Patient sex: M
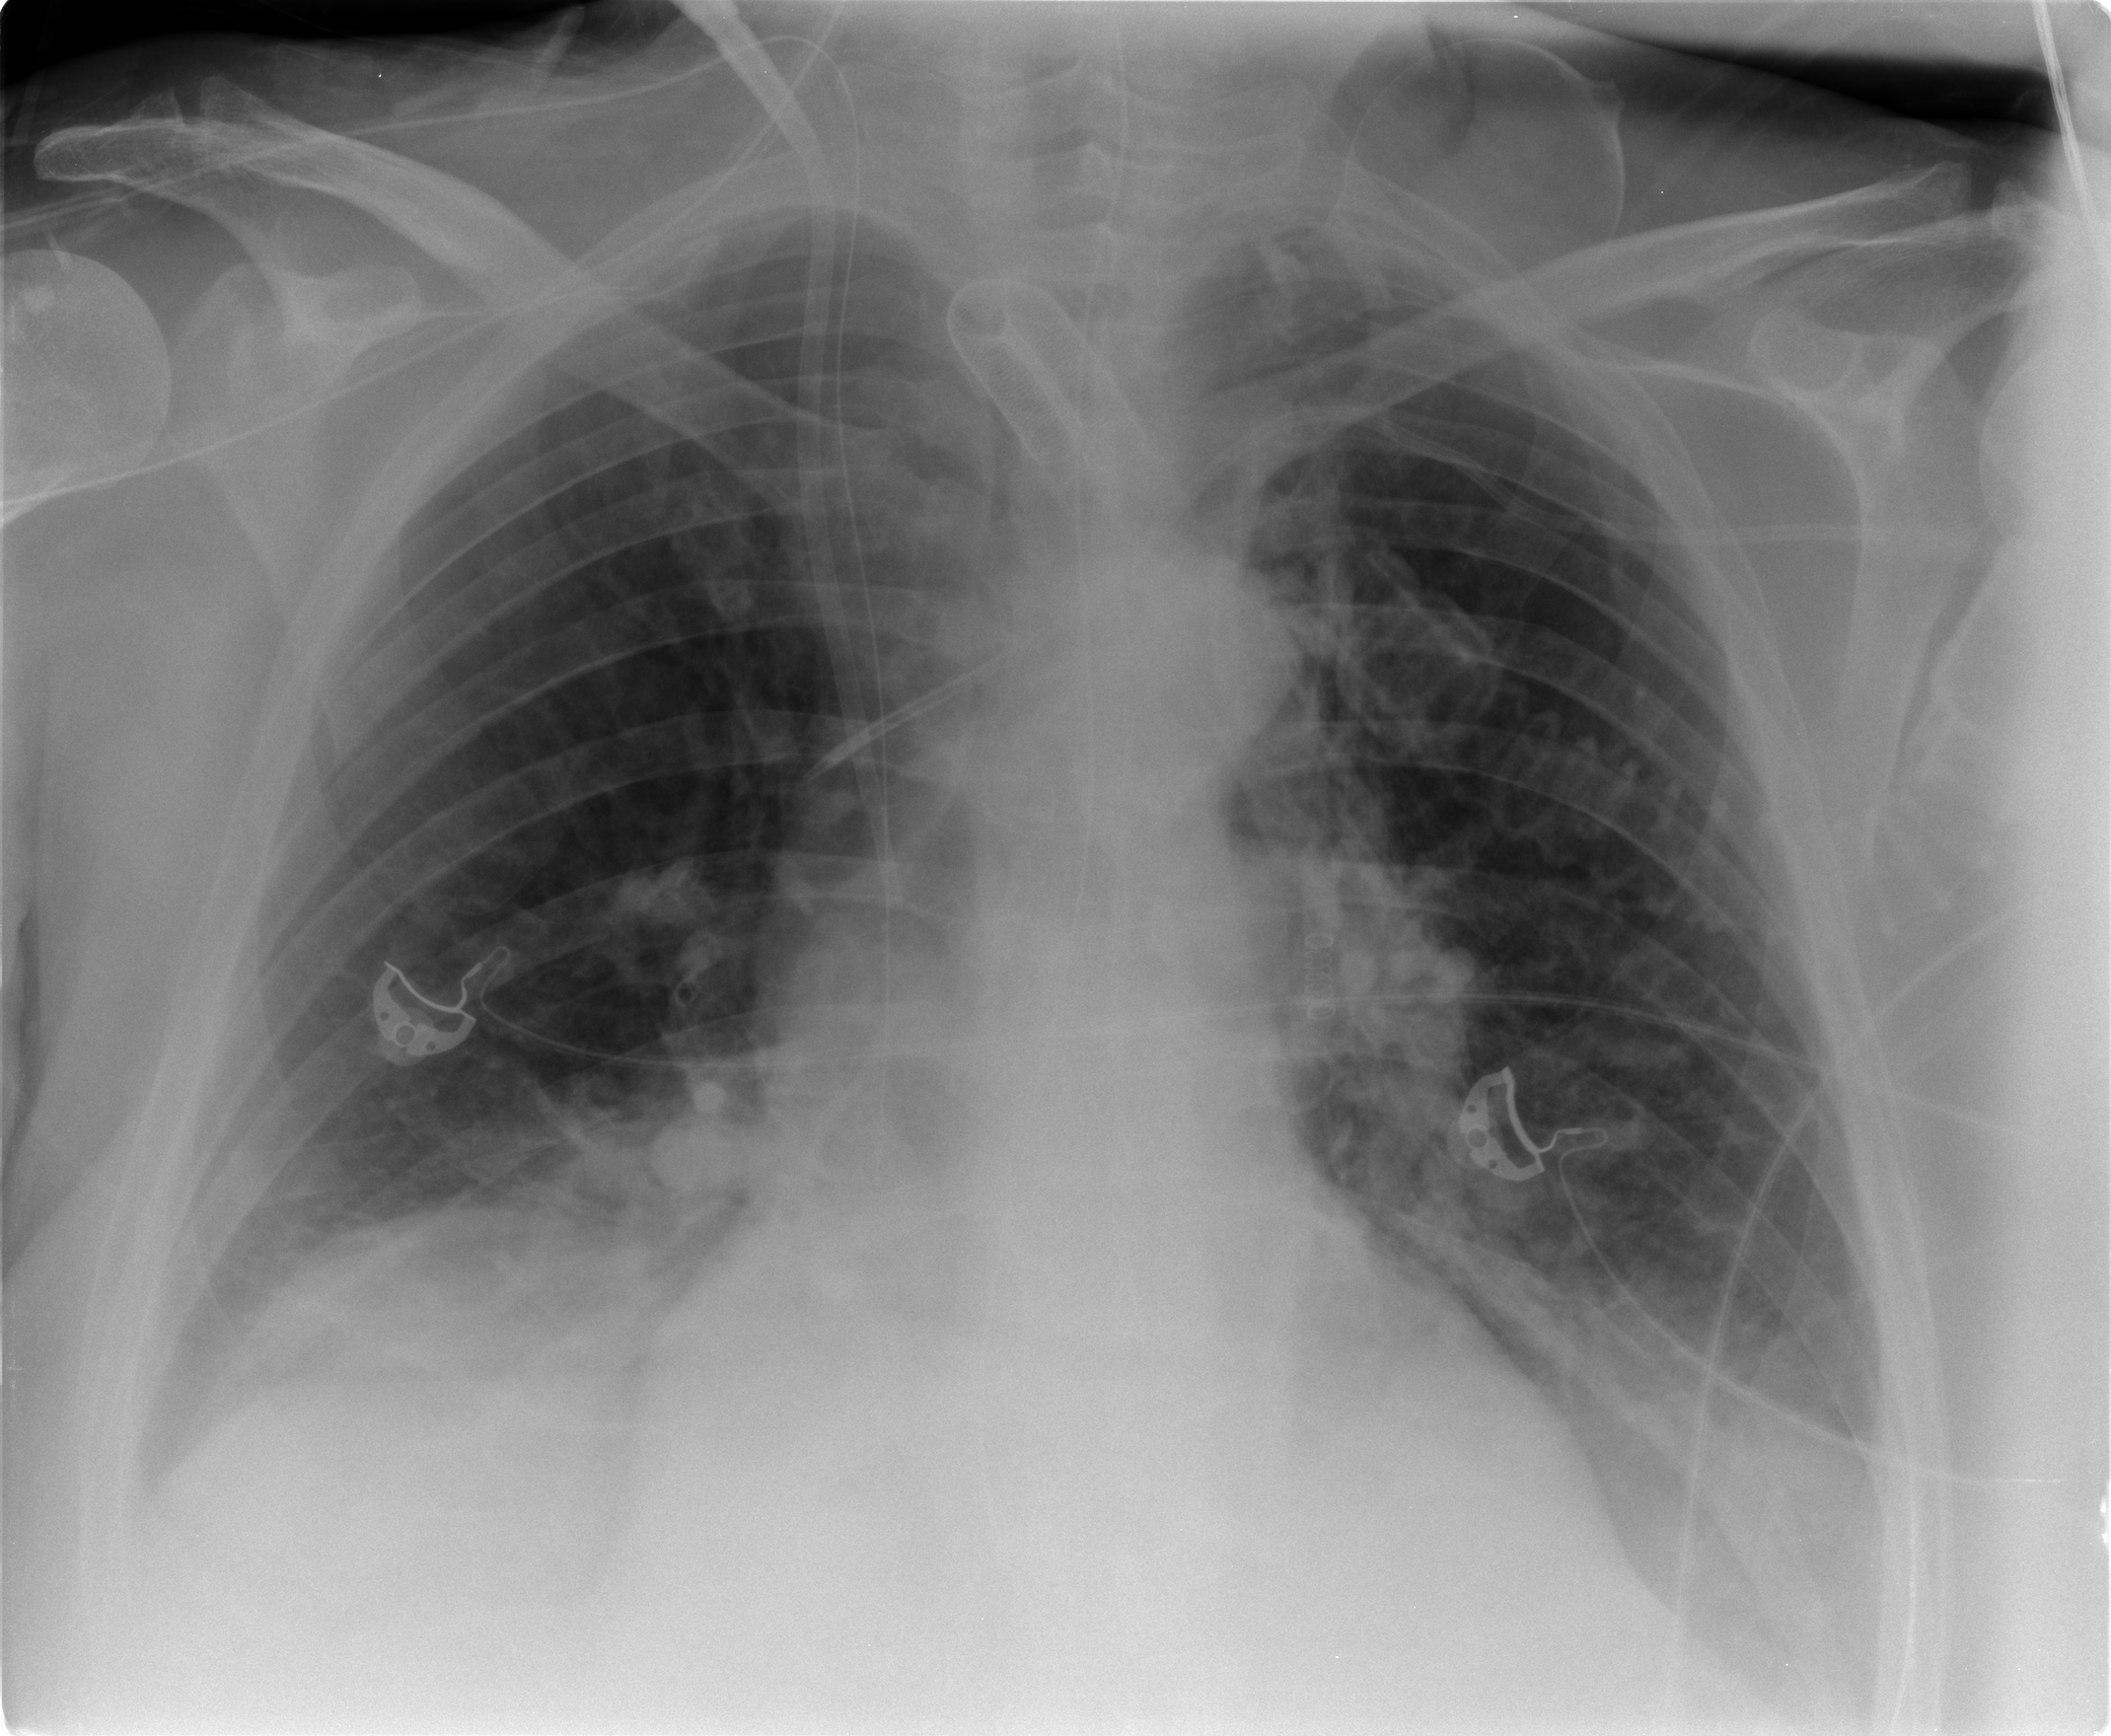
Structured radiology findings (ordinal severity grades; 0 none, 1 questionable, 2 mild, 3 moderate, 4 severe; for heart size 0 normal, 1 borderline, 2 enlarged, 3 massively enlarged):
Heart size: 1
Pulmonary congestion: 2
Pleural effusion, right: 2
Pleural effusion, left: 2
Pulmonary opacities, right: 2
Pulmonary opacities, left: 2
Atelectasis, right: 2
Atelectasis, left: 2